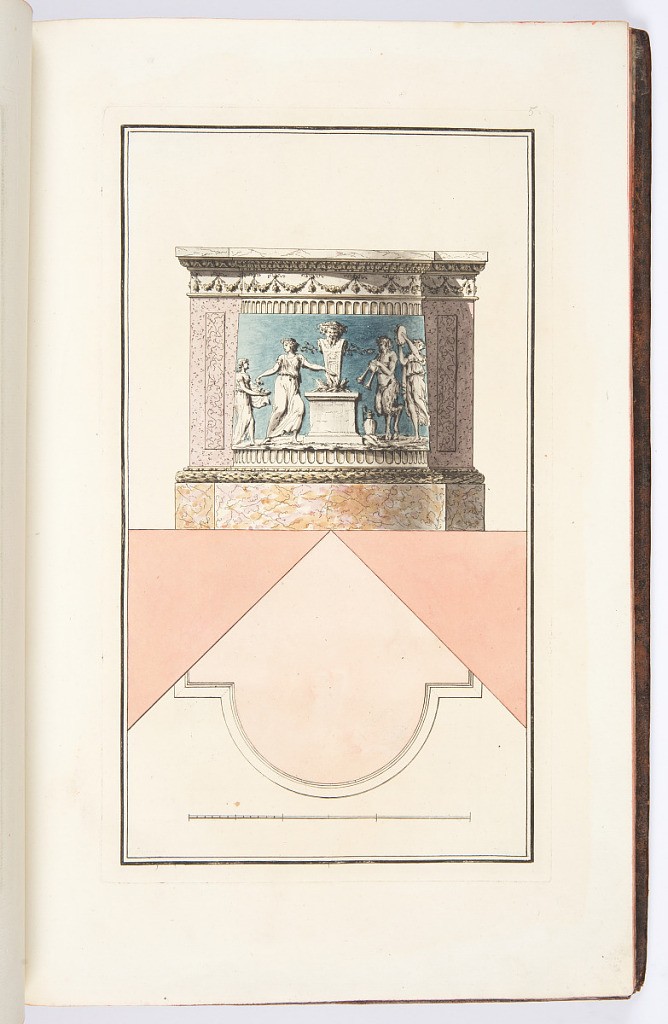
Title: POELE formant encoignure et orné de figures en bas-reliefs
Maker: Louis-Gustave Taraval, French, 1738 – 1794
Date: ca. 1791
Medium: Etching and hand colored watercolor on paper
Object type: Print
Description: Design for a stove heater decorated with neoclassical motifs, in the form of a corner pedestal decorated with a frieze of figures (three women and a satyr) around a herm on a pedestal. The scene is framed by fluting and running patterns with festoons of flowers, and leaf motifs. A plan view and scale below. The plate is faintly signed, and hand colored with watercolor.